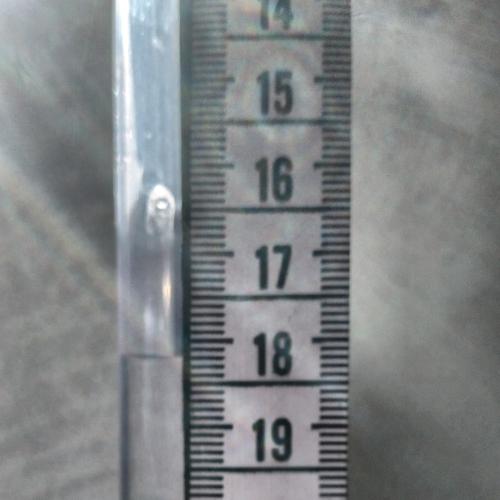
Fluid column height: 18.2 cm